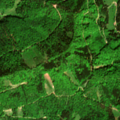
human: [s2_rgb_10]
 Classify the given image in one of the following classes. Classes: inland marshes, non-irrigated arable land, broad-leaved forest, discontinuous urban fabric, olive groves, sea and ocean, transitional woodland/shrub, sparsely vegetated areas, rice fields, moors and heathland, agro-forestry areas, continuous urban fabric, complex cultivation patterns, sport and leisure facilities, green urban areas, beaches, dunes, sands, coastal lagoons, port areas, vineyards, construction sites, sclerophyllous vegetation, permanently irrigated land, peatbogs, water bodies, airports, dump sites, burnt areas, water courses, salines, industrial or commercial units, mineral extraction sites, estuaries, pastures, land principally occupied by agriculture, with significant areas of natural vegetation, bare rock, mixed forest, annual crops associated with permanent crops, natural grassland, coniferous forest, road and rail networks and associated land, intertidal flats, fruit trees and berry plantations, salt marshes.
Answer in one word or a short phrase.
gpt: broad-leaved forest, coniferous forest, mixed forest